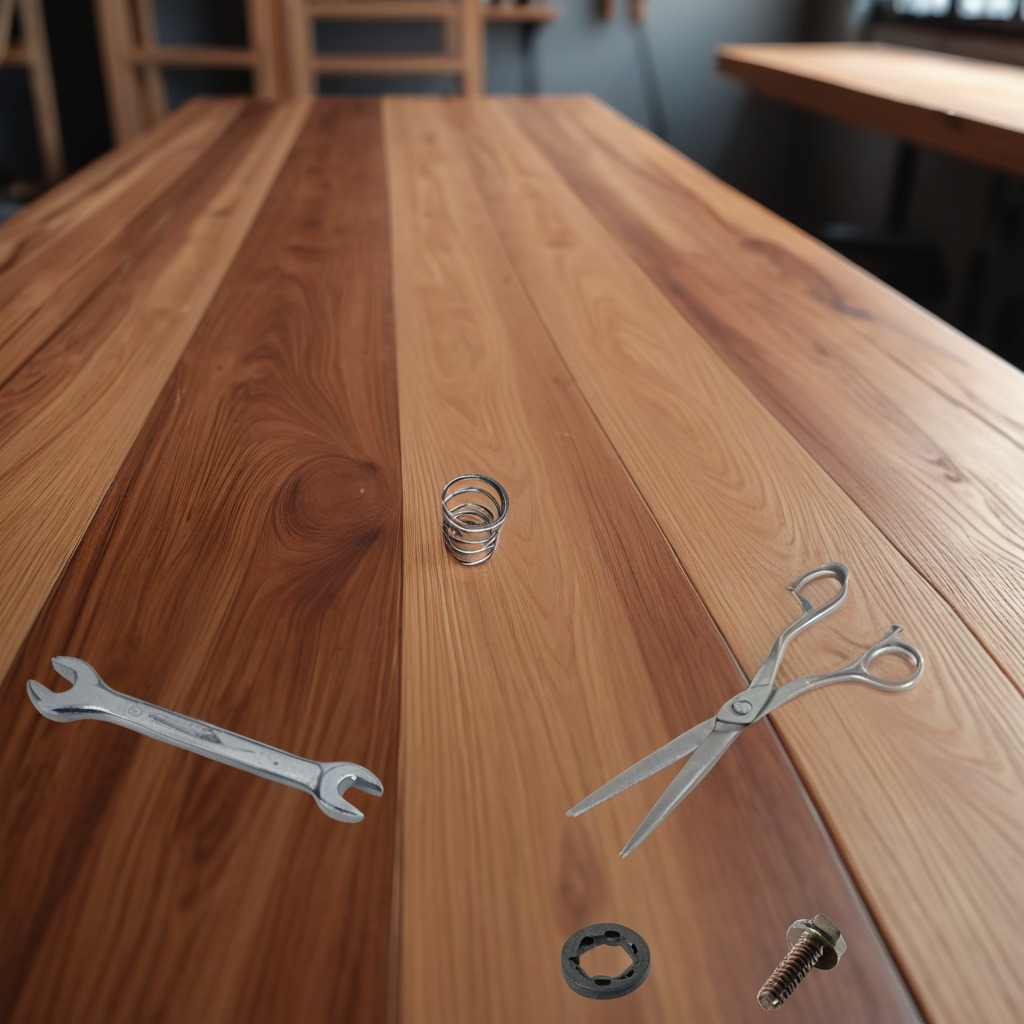
A flat washer, a machine screw, a coiled metal spring, a pair of scissors, and a wrench are lying on the wooden table.